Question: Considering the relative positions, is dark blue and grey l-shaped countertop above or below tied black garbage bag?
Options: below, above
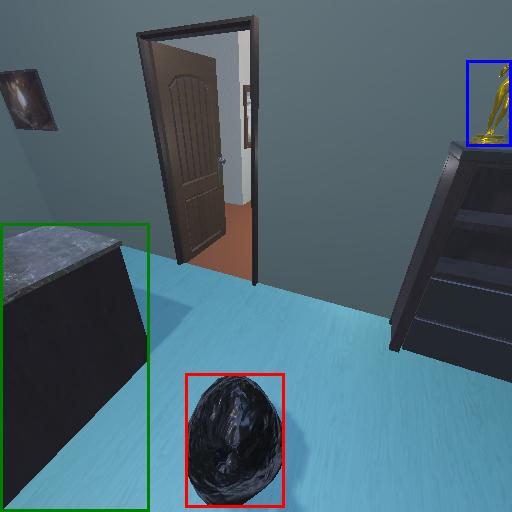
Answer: below